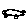
Label: car